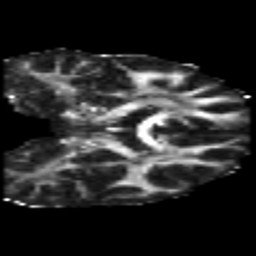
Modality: FA
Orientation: coronal
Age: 23
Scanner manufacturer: philips
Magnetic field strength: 3 T
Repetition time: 8.6 s
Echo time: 0.127 s